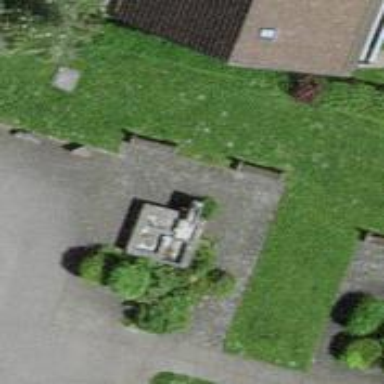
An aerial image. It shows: Beautiful fountain.